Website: home-depot
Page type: payment
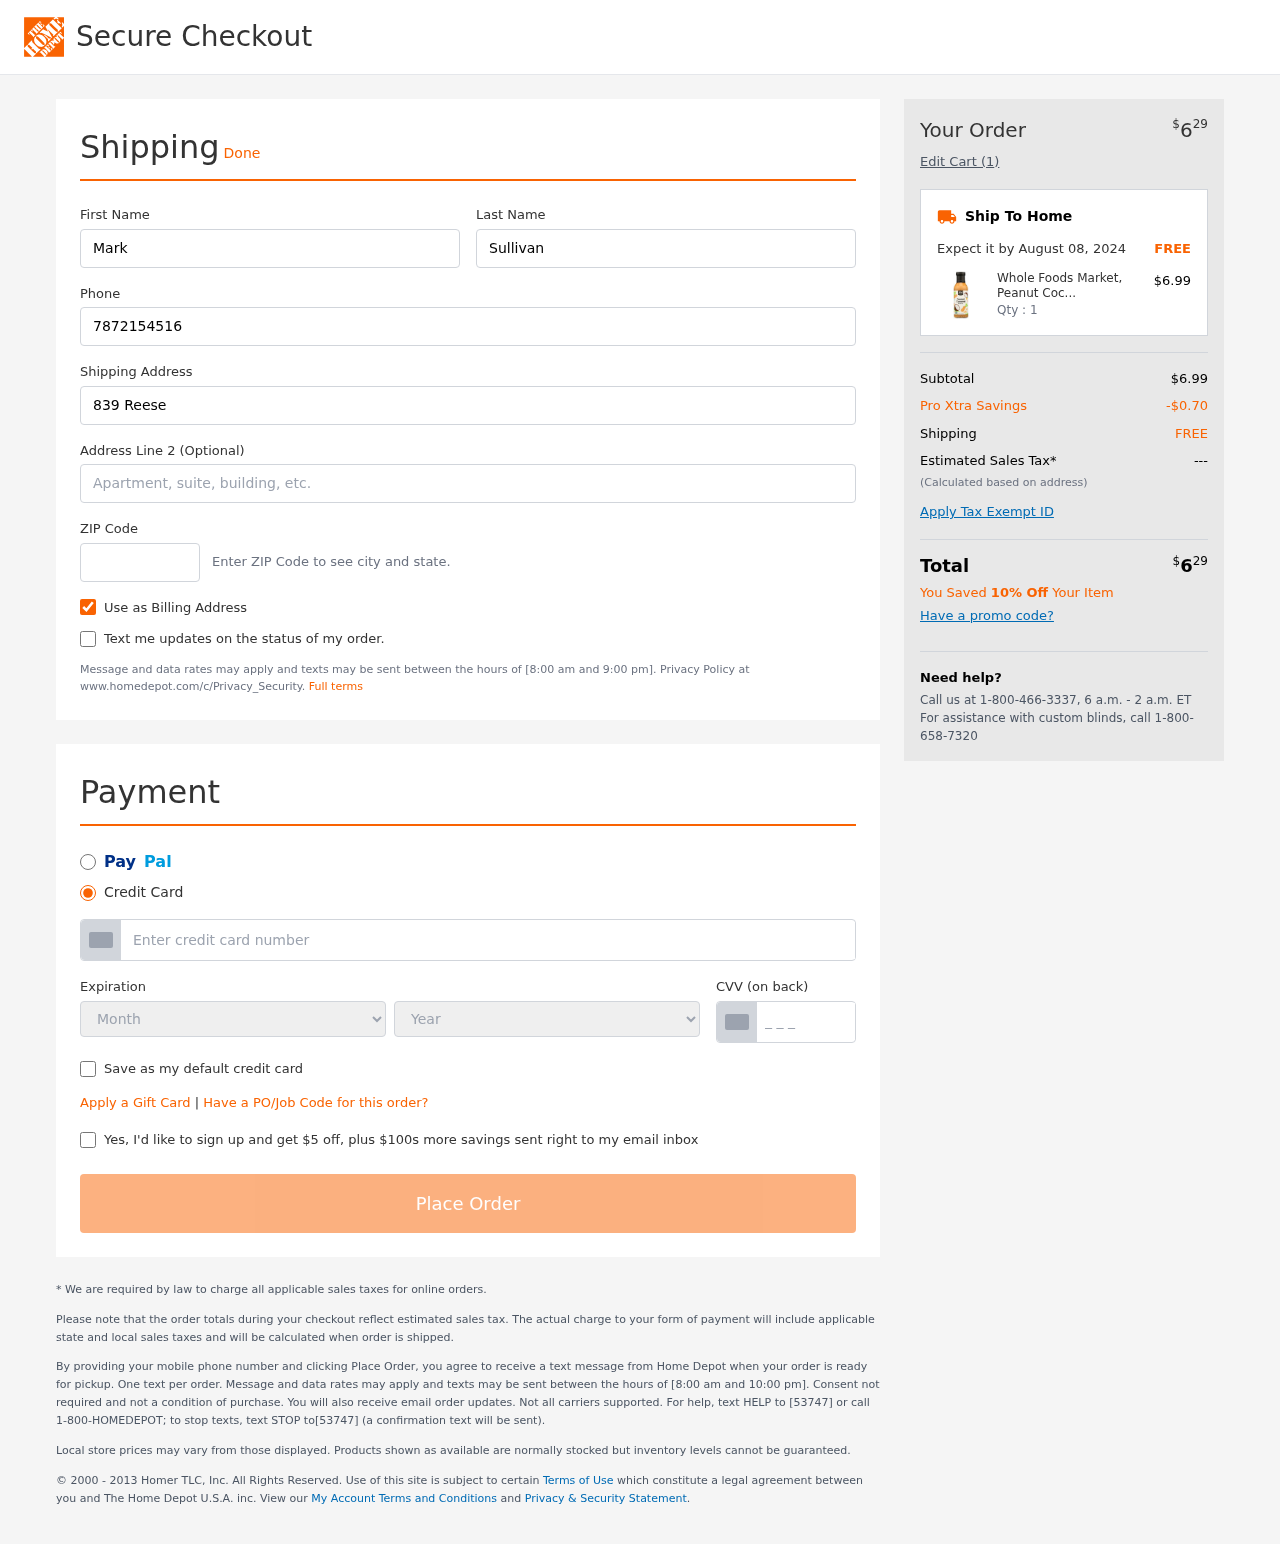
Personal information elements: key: PII_CARD_CVV
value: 590
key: PII_CARD_EXPIRY_MONTH
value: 06
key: PII_CARD_EXPIRY_YEAR
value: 29
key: PII_CARD_NUMBER
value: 2720 9238 9428 7786
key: PII_FIRSTNAME
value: Mark
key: PII_LASTNAME
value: Sullivan
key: PII_PHONE
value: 7872154516
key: PII_POSTCODE
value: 95427
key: PII_STREET
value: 839 Reese Cliffs
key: PII_STREET2
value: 646 James Stream
Product elements: key: PRODUCT1_NAME
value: Whole Foods Market, Peanut Coconut Sauce, 13.5 Ounce
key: PRODUCT1_PRICE
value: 6.99
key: PRODUCT1_QUANTITY
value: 1
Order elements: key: ORDER_TOTAL
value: $629
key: ORDER_NUM_ITEMS
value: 1
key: ORDER_DELIVERY_DATE
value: August 08, 2024
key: ORDER_SUBTOTAL
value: $6.99
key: ORDER_DISCOUNT
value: -$0.70
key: ORDER_SHIPPING_COST
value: FREE